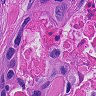
Metastatic tissue present: yes